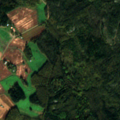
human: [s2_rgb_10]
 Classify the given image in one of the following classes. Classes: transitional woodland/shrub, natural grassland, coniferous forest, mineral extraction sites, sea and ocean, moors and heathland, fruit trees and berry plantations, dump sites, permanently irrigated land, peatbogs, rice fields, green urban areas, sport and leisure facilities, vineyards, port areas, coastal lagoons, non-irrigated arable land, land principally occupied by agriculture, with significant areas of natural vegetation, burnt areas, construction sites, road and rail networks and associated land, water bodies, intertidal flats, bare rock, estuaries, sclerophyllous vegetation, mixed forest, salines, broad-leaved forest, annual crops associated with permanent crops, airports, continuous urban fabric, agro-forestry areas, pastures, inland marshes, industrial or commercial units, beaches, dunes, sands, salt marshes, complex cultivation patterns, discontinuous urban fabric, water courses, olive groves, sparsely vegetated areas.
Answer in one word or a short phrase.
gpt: land principally occupied by agriculture, with significant areas of natural vegetation, coniferous forest, mixed forest